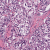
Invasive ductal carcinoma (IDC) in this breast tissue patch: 1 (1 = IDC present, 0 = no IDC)